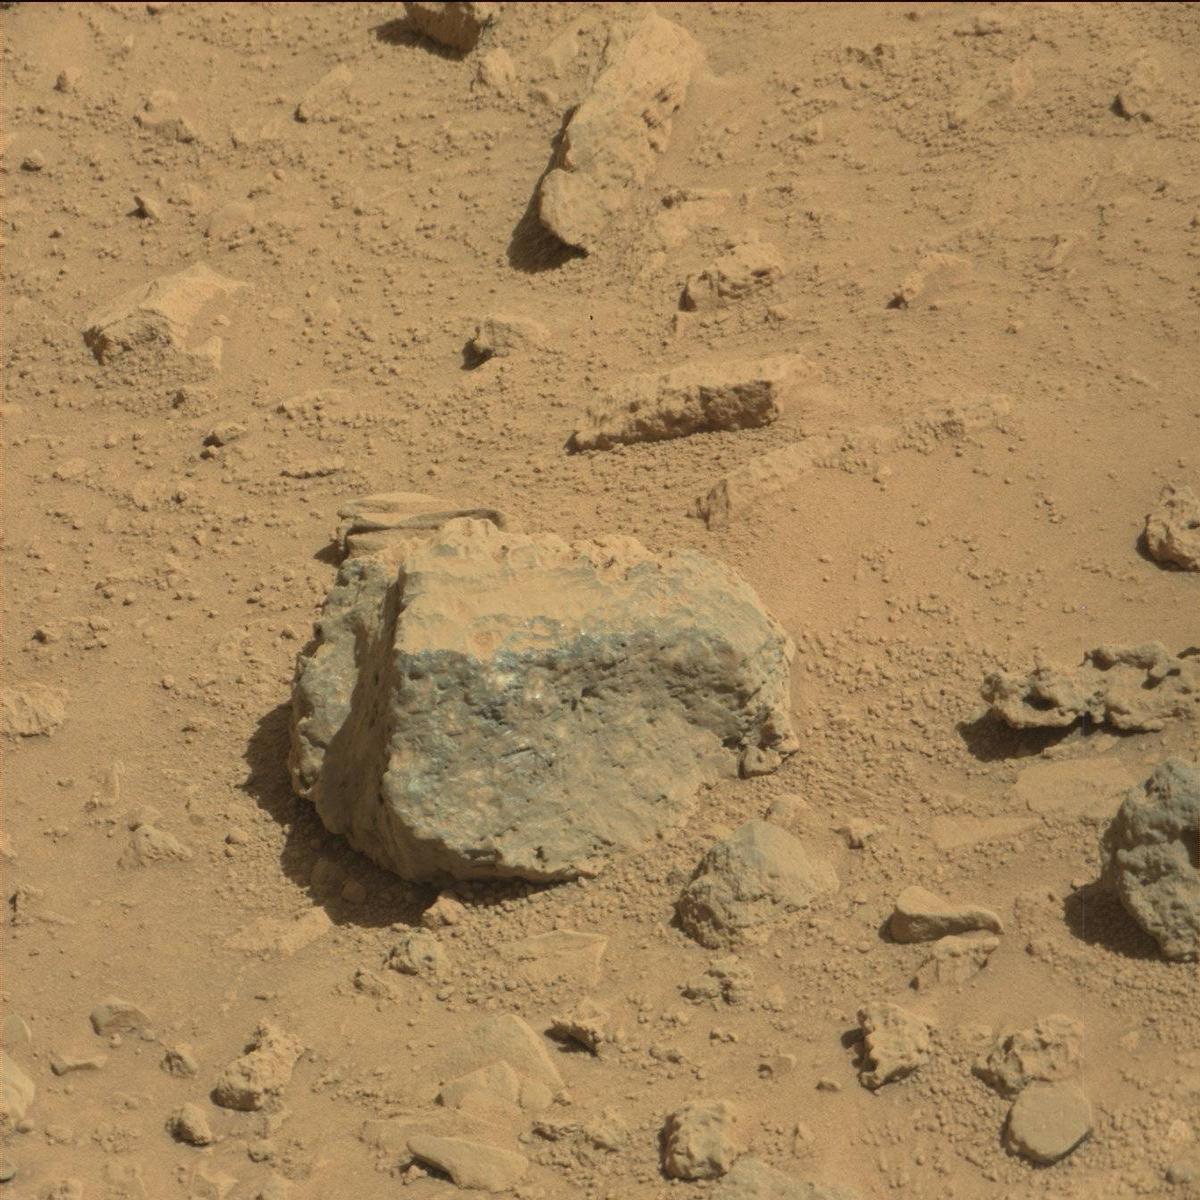
Terrain classes present: Bedrock, Rock, Sand / Soil